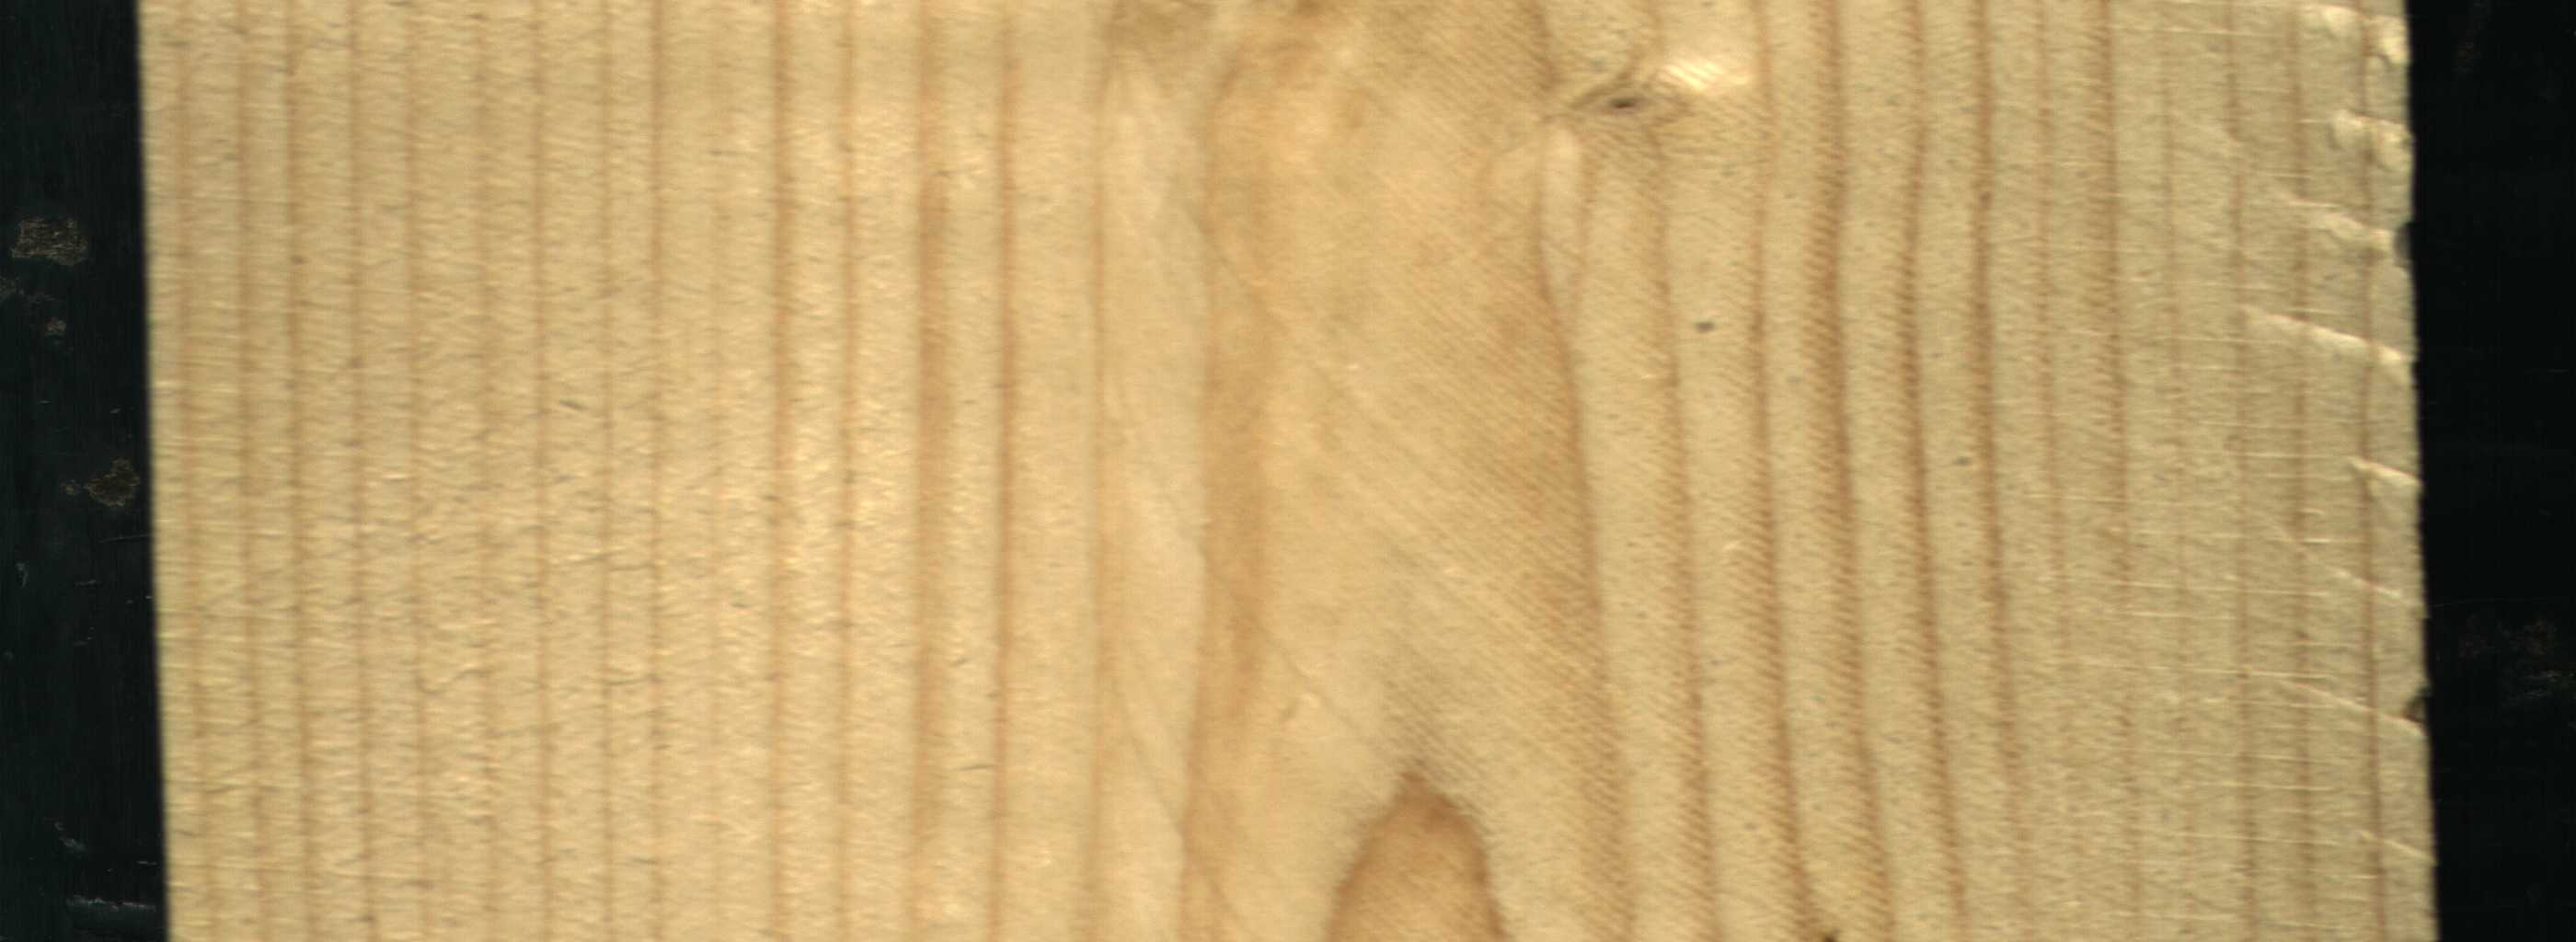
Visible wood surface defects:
Live_Knot